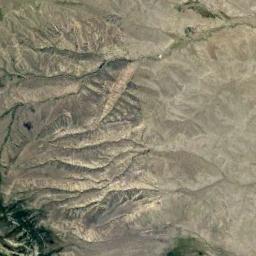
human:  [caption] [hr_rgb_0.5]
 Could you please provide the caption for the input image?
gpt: There are a lot of roads in the mountains .

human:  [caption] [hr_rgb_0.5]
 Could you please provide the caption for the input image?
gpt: The folded mountain consists of a number of ridges and valleys and its rocks are brown .

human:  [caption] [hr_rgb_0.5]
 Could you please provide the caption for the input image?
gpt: The mountain is full of black soil with some green plants .

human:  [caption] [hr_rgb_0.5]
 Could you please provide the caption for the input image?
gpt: There are some ravines on the brown mountain .

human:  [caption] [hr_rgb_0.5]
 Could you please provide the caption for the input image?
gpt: The mountains in the lower left corner of the image are covered by vegetation .